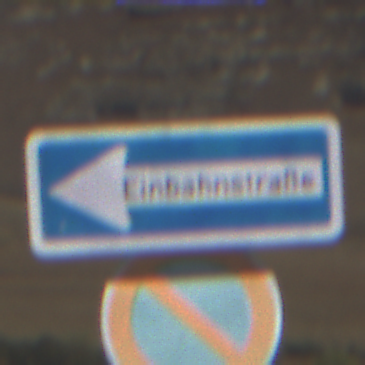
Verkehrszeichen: EinbahnstrasseLinksweisend
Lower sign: EingeschraenktesHalteverbot
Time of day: Midday
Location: Outdoor (Nature)
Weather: Clear
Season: NotSpecified
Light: Natural